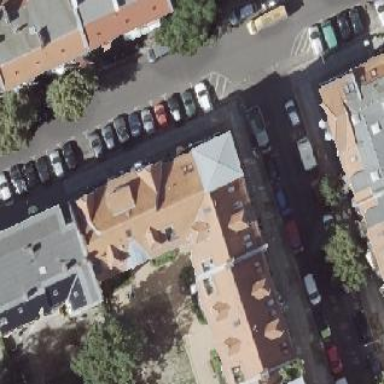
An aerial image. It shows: Asphalt parking area.